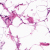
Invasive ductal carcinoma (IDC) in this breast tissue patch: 0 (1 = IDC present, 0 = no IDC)